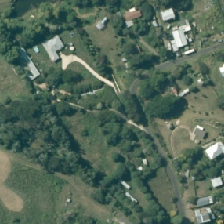
Land cover: urban_build_up